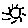
Label: sun